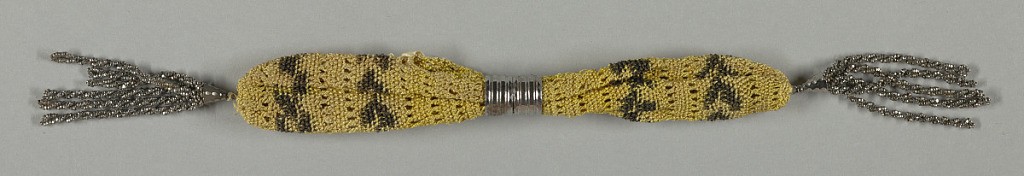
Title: Miser's purse
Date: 19th century
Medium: silk, steel beads Technique: fishermen's knotted net technique
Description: Miser's purse of netted black and yellow silk and finished at the ends with steel beads.